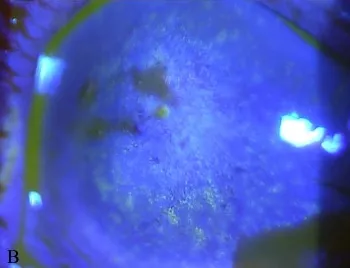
(B) Photo of the corneal ulcer after fluorescein sodium staining at initial diagnosis.
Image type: pathology (fish)